Interaction volume radius: 5 \u00c5
Interaction volume height: 10 \u00c5
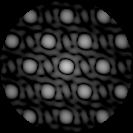
Disorder parameter: 0.08291